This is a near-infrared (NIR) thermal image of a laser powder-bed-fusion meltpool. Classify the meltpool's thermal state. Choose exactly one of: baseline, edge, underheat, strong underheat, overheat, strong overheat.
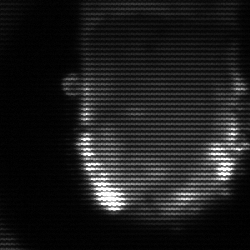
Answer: baseline